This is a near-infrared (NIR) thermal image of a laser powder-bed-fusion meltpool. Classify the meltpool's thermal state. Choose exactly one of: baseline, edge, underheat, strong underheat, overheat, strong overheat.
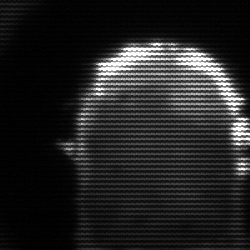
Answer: baseline